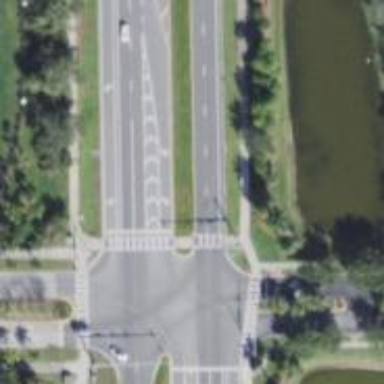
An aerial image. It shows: Uncontrolled crossing on the road.